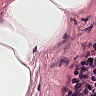
Metastatic tissue present: no